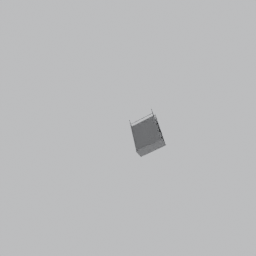
Label: furniture